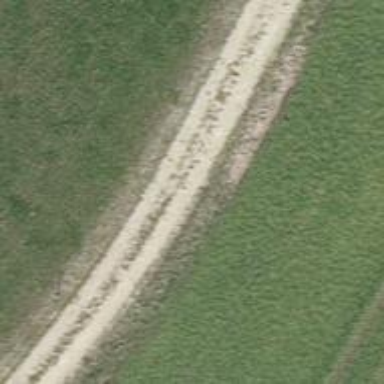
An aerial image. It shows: Gravel track with grade 2 tracktype.